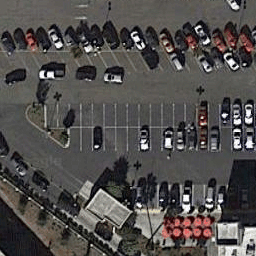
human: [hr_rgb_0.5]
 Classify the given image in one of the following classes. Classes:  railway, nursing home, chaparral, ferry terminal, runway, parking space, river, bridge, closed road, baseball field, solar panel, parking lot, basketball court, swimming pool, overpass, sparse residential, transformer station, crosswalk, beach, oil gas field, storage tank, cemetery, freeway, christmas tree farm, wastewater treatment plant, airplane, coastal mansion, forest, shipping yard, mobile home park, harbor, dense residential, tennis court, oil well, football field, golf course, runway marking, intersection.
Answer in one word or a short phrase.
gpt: parking lot